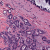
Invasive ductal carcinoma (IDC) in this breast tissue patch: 1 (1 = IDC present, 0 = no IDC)